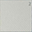
Piece: xx